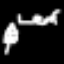
Label: leaf